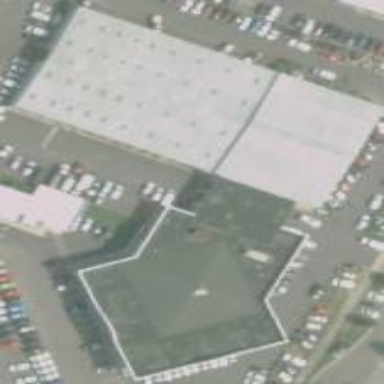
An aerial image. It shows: Building.